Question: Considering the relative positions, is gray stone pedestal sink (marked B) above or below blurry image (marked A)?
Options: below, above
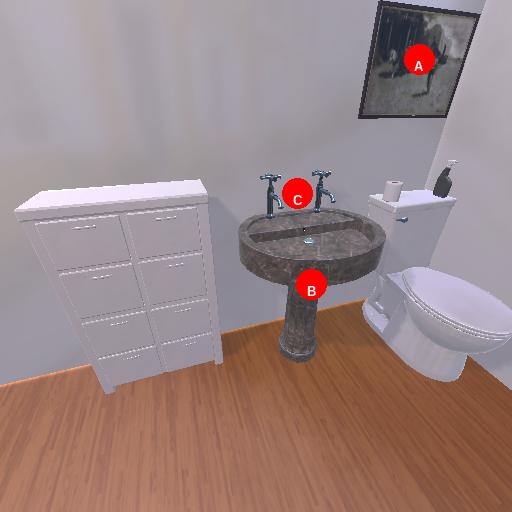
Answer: below